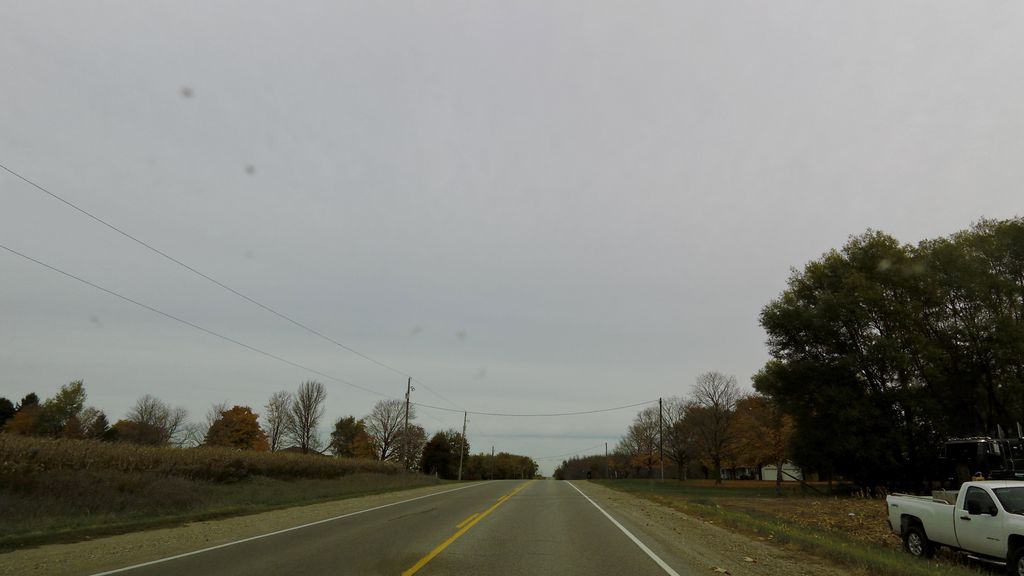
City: kitchener-waterloo